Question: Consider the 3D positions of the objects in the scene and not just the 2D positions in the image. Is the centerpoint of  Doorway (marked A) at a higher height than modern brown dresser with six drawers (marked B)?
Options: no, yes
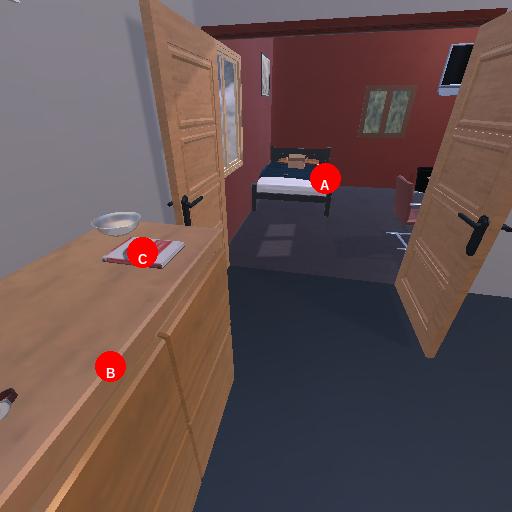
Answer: no